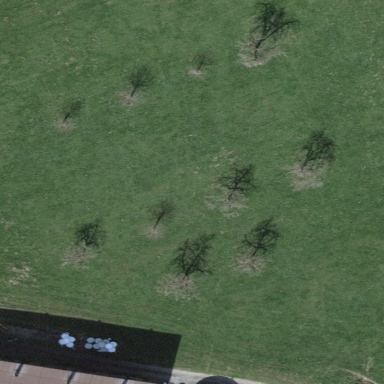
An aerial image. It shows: Orchard.